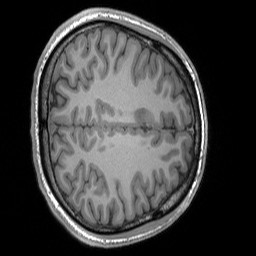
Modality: T1w
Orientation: axial
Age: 22
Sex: male
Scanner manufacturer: siemens
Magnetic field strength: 3 T
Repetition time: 1.8 s
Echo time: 0.00252 s